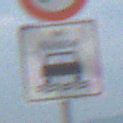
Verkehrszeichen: BeiNaesse
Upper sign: Geschwindigkeit80
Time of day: SunriseSunset
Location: Outdoor (Nature)
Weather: PartlyCloudy
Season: NotSpecified
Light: Natural